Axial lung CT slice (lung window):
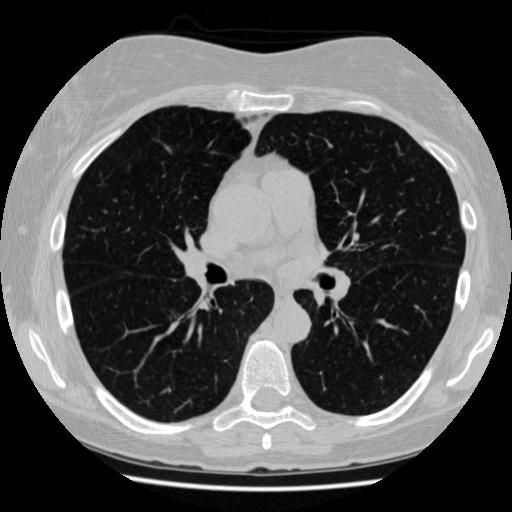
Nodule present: no